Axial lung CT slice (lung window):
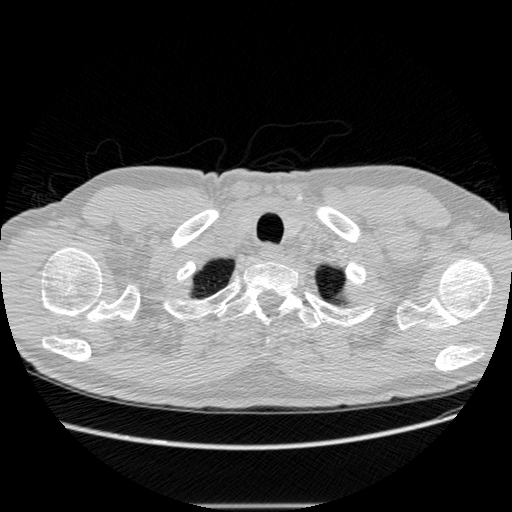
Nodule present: no